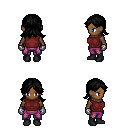
a pixel art fantasy rpg character, female body template, human, dark skin, maroon sleeveless shirt, magenta pants, black loose hair, metal gloves, black shoes, four views (front, back, left, right), 2x2 character sprite sheet, small pixel art, hard edges, no anti-aliasing